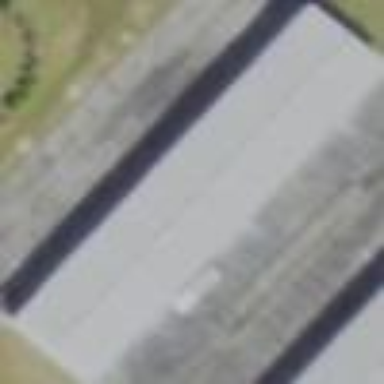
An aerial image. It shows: Hangar building at the airport.